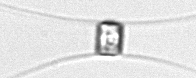
Label: Chaetoceros_similis